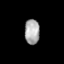
Tissue: skin
Cell type: Epithelial cells
Senescence score: 0.2838
Nuclear area (px): 361
Mean DAPI intensity: 171.54